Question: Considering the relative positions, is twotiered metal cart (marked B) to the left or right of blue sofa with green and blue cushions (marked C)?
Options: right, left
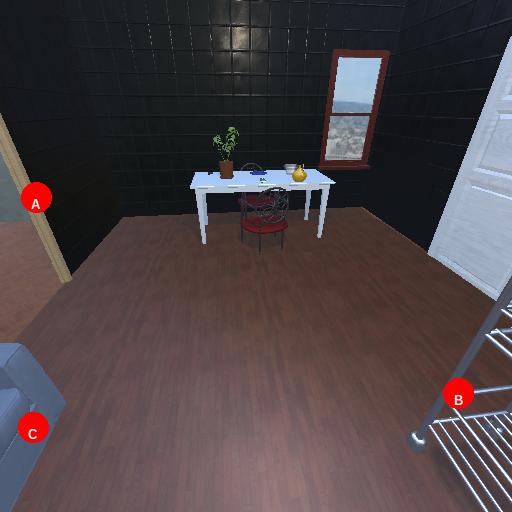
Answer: right